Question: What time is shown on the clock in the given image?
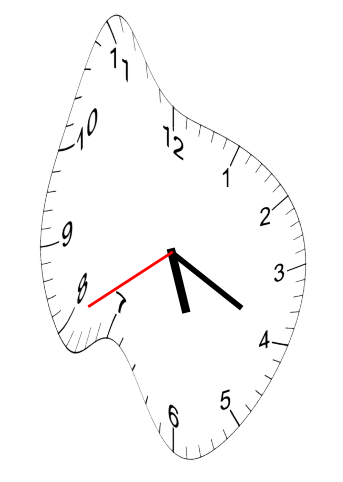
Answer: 05:19:40